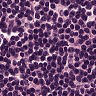
Metastatic tissue present: no